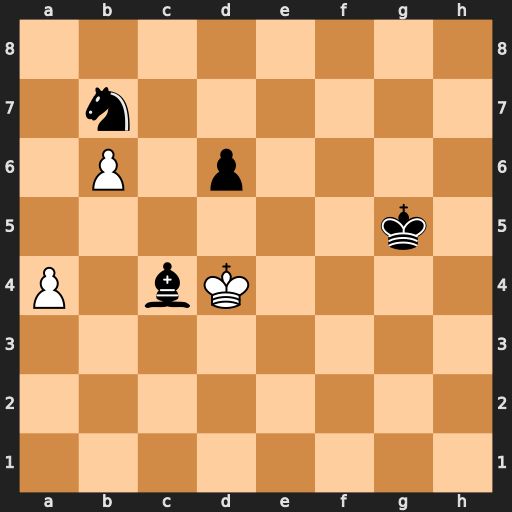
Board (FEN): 8/1n6/1P1p4/6k1/P1bK4/8/8/8
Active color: w
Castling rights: -
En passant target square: -
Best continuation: Kxc4 Kf6 Kb5 d5 a5 d4 a6 d3 axb7 d2 b8=Q